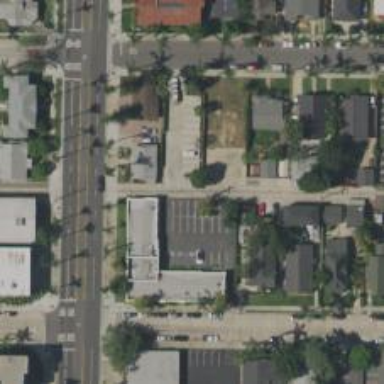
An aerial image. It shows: Alley classified as service road.